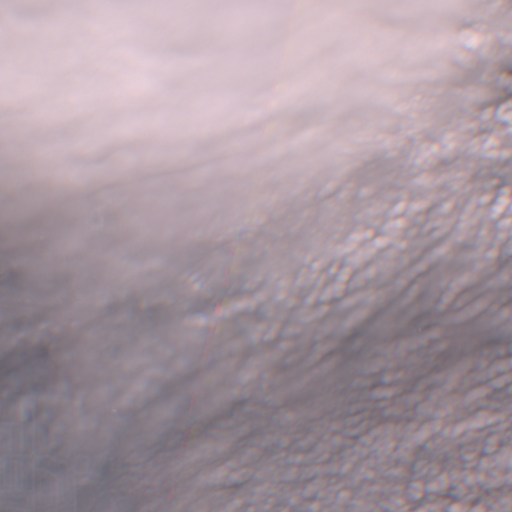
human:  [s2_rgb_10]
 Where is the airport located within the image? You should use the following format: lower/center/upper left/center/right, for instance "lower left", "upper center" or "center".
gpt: The airport is located in the lower center of the image.
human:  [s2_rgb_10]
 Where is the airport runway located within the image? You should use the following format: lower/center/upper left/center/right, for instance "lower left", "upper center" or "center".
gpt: The airport runway is located in the lower center of the image.
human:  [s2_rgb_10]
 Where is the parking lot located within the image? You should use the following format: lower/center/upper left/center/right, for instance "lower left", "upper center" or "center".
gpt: The parking lot is located in the lower left of the image.
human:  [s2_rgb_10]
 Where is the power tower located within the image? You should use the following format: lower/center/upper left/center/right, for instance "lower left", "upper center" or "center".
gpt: The power tower is located in the lower of the image.
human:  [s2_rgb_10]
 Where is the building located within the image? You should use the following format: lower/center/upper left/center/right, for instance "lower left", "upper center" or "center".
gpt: The building is located in the lower left of the image.
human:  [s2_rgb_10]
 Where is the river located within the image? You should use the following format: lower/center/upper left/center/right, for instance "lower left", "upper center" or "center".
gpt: The river is located in the lower left of the image.
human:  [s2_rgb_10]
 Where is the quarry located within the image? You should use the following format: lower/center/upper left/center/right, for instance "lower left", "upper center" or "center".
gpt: There is no quarry in the image.